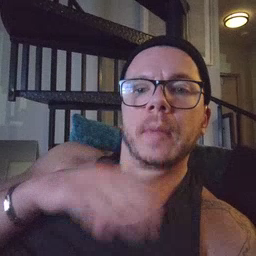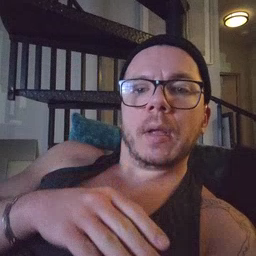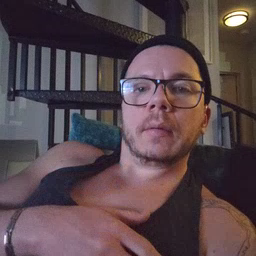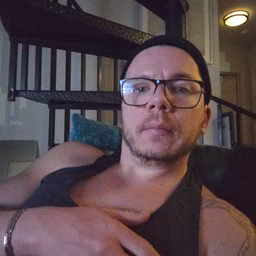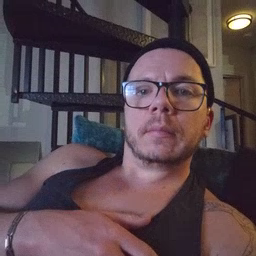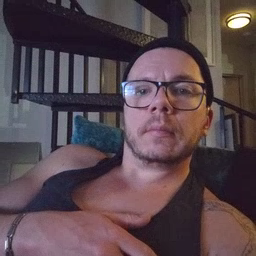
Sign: bad